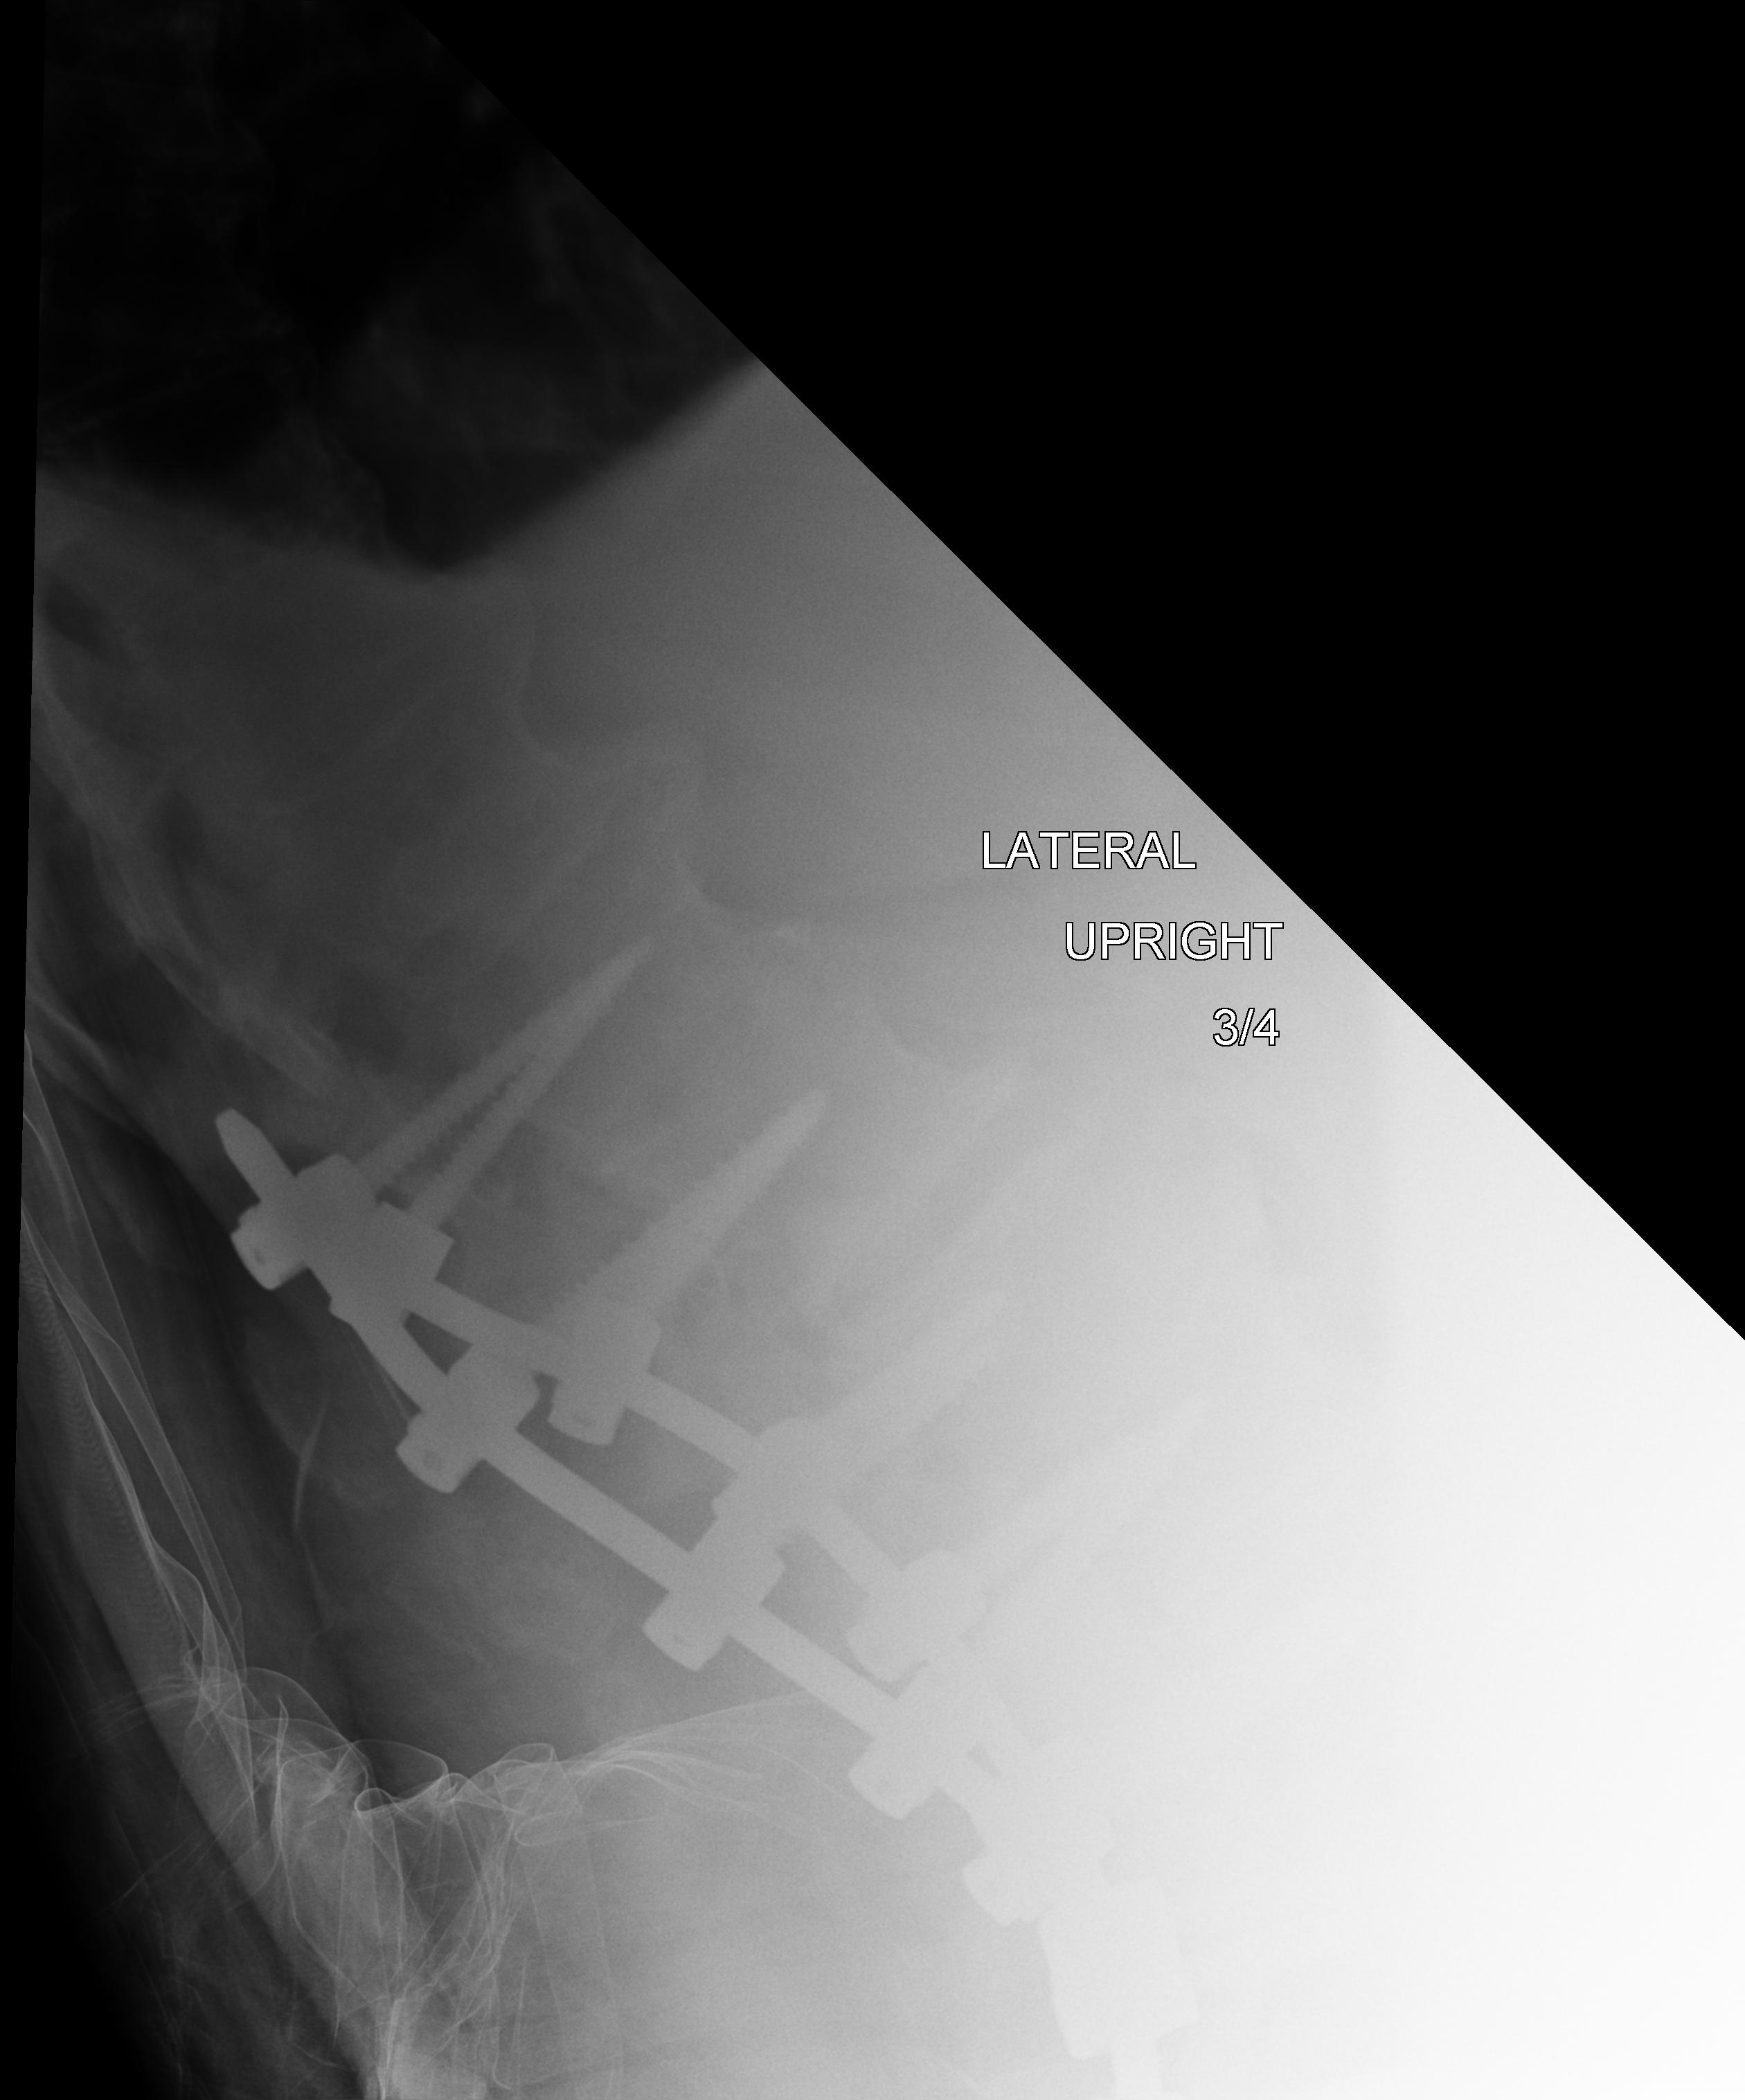
View: LATERAL
Implant manufacturer: medtronic solera